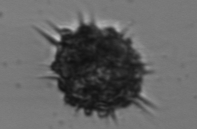
Label: Dictyocha